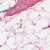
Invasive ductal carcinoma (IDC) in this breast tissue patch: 0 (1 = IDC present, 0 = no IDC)